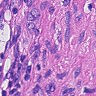
Metastatic tissue present: yes